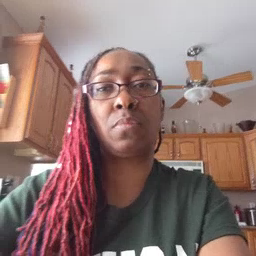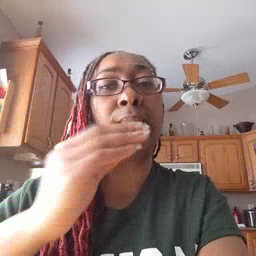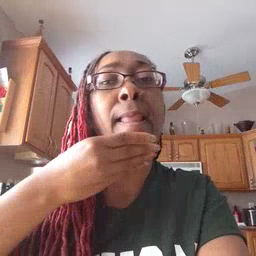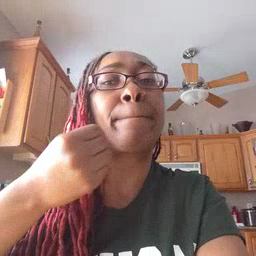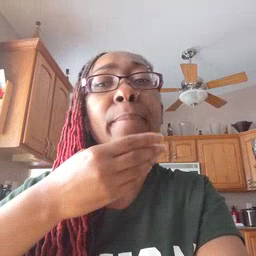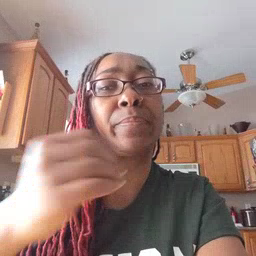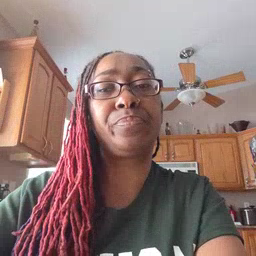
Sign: napkin